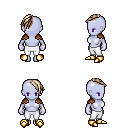
a pixel art fantasy rpg character, female body template, dark elf, purple skin, leather shoulder armor, white pants, white blonde long mohawk hairstyle, gold boots, four views (front, back, left, right), 2x2 character sprite sheet, small pixel art, hard edges, no anti-aliasing